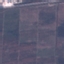
Land use / land cover: PermanentCrop